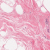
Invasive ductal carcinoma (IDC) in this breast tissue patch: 0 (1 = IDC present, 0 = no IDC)